【题型】填空题　【知识点】解析几何　【难度】easy
双曲线 $\frac{x^2}{9} - \frac{y^2}{4} = 1$ 与直线 $l: y = -\frac{2}{3}x + m \ (m \in \mathbb{R})$ 的公共点的个数为 \underline{\hspace{4cm}}．
【解答】
\textbf{【答案】} $0$ 或 $1$

\vspace{5pt}

\textbf{【分析】} 根据双曲线的图像性质，以及渐近线来分析即可．

\vspace{5pt}

\textbf{【详解】} 因为双曲线 $\frac{x^2}{9} - \frac{y^2}{4} = 1$ 的渐近线方程为 $y = \pm \frac{2}{3}x$，

所以当 $m=0$ 时，直线 $l: y = -\frac{2}{3}x$ 与渐近线重合，此时直线与双曲线无交点；

当 $m \neq 0$ 时，直线 $l$ 与渐近线 $y = -\frac{2}{3}x$ 平行，此时直线 $l$ 与双曲线有一个交点．

故答案为：$0$ 或 $1$．

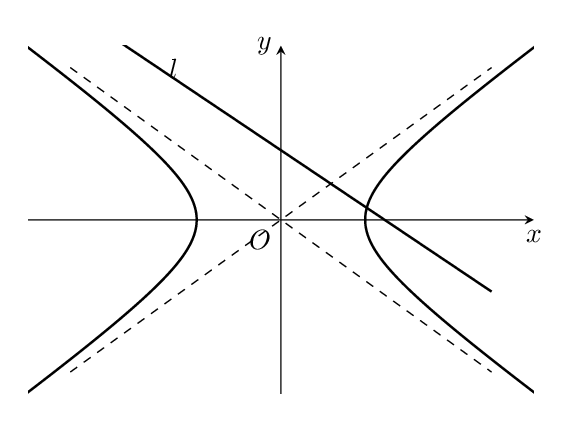